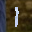
Label: 1